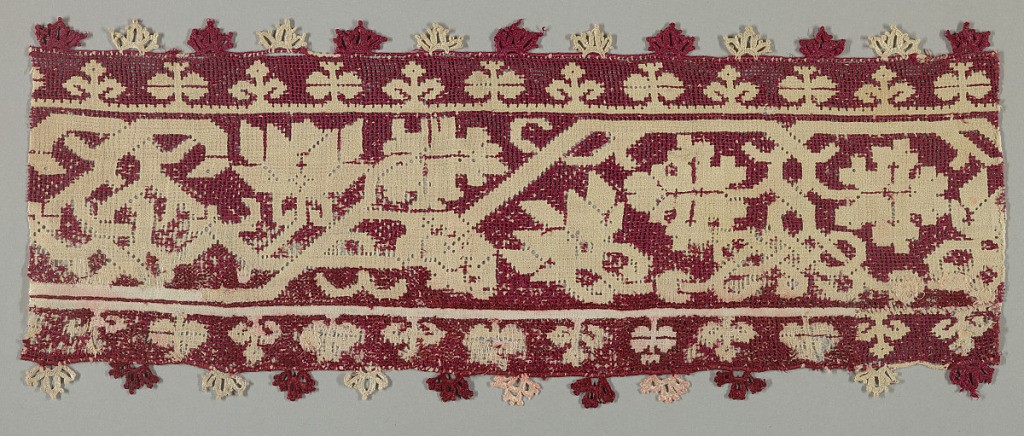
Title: Border
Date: mid-16th century
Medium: silk on linen Technique: selected warps and wefts of the linen plain weave fabric wtihdrawn, leaving a 1/16 of an inch square grid for needlework; natural linen darned into solid pattern areas; red silk wrapped around the grid and pulled tight for an openwork background.
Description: Border with needlework fringe showing a design of a curving floral vine.